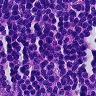
Metastatic tissue present: no